Question: I am trying to build a password reset email. I am Using Rails 3.2.16, and Ruby 1.9.3p327, I have read a ton of answers to this question and tried pretty much everything. I have also gone through the <URL>, and as far as i can see this should be working but its just not going well. Ill do a step by step guide of how i set it up.
firstly since i am trying to get this working in development, within 'development.rb'
'''
#this is all the action mailer settings i have defined in development.rb
config.action_mailer.raise_delivery_errors = true # Set to true so that errors would be visible.
config.action_mailer.perform_deliveries = true # I read about this possible fix on SO
config.action_mailer.default_url_options = {
host: "boogle.dev"
}
config.action_mailer.delivery_method = :smtp
config.action_mailer.smtp_settings = {
:address => "smtp.office365.com",
:port => 587,
:domain => "mpowered.co.za",
:user_name => "support@mpowered.co.za",
:password => "password",
:authentication => :login,
:enable_starttls_auto => true
}
'''
My notifier class which inherits from ActionMailer
'''
class Notifier < ActionMailer::Base
default from: "Mpowered - BEEtoolkit <support@mpowered.co.za>"
def deliver_password_reset_email(user)
@edit_password_reset_url = edit_password_reset_url(user.perishable_token)
@name = user.name
mail(
subject: "Password Reset Instructions",
to: user.email,
date: Time.now,
content_type: "text/html")
end
end
'''
Within my User model i have set up the method which will send the mail along with setting up of a perishable_token
'''
def deliver_password_reset_instructions!
reset_perishable_token!
Notifier.deliver_password_reset_email(self)
end
'''
The Passwords reset controller is set up like this:
'''
class PasswordResetsController < ApplicationController
before_filter :require_no_user
before_filter :load_user_using_perishable_token, :only => [ :edit, :update ]
def new
end
def create
@user = User.find_by_email(params[:email])
if @user
@user.deliver_password_reset_instructions!
flash[:notice] = "Instructions to reset your password have been emailed to you"
render action: :new
else
flash.now[:error] = "No user was found with email address #{params[:email]}"
render action: :new
end
end
def edit
end
def update
@user.password = params[:password]
# Only if your are using password confirmation
@user.password_confirmation = params[:password]
# Use @user.save_without_session_maintenance instead if you
# don't want the user to be signed in automatically.
if @user.save
flash[:success] = "Your password was successfully updated"
redirect_to @user
else
render action: :edit
end
end
private
def load_user_using_perishable_token
@user = User.find_using_perishable_token(params[:id])
unless @user
flash[:error] = "We're sorry, but we could not locate your account"
redirect_to root_url
end
end
end
'''
I added resources to my routes:
'''
resources :password_resets, :only => [ :new, :create, :edit, :update ]
'''
My views are simple:
in app/views/password_resets/new.haml.html
'''
%br
= form_tag password_resets_path, class: 'form-inline' do
%legend Forgotten Password
%p Enter your email address and instructions to reset your password will be emailed to you:
%span.span1
= label_tag :email, 'Email'
= text_field_tag :email
= submit_tag 'Reset my password', class: 'btn'
%br
'''
So this should send the mail once you submit a valid email.
You should then receive an email with this content: app/views/notifier/password_reset_instructions.html.haml
'''
%h1 Password Reset Instructions
%p
A request to reset your password has been made. If you did not make
this request, simply ignore this email. If you did make this
request, please follow the link below.
= link_to "Reset Password!", @edit_password_reset_url
'''
The link should bring you to a form where you can then save a new password and password confirmation.
app/views/password_resets/edit.html.haml
'''
- if @user
= form_for @user, :url => password_reset_path, :method => :put do |f|
%legend Change My Password
%p Please select a new password for your account
.span8
= f.field :password, :field_type => :password_field, :label => "New password"
= f.field :password_confirmation, :field_type => :password_field
.clearfix
= f.submit "Update my password", class: 'btn'
- else
%h3 We couldn't identify your reset code
%p We're sorry, but we could not locate any accounts with reset codes that matched yours.
%p If you are having difficulties resetting your password, try copying and pasting the URL from your password reset email into your browser or restarting the password reset process.
'''
to which you can save your new password and then login once more.. this is what i have set up in the app. but everytime i try send it by following the system, it says the email was sent but nothing ever comes. I have also tried loading up a user in the console and then running 'u.deliver_password_reset_instructions!'
and i get this:

But still no email in my inbox. I have currently set the email address in the notifier to my own personal one so no matter what valid email address is requested, the email should come to me.
I have been hitting walls for the last 12 hours and have no idea where to turn. i am hoping i have made a balls up that a fresh pair of eyes can catch.
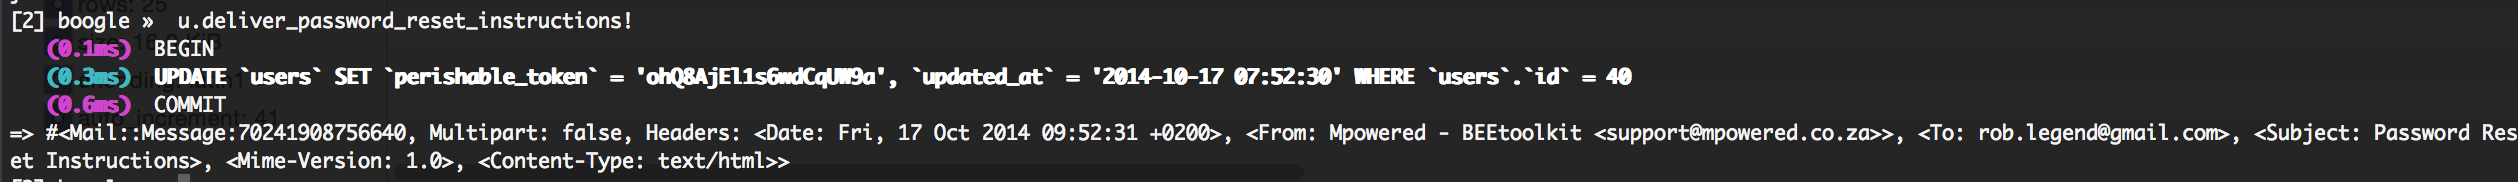
Answer: You need to add when calling Mailer method like this
'''
def deliver_password_reset_instructions!
reset_perishable_token!
Notifier.deliver_password_reset_email(self).deliver
end
'''
Hope this helps